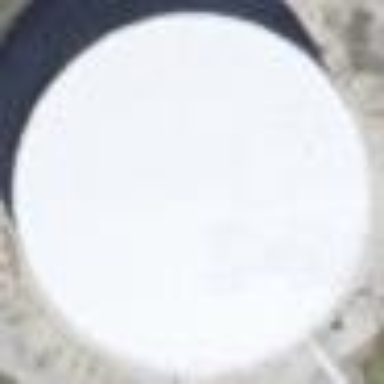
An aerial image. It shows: Storage tank created as man-made structure.